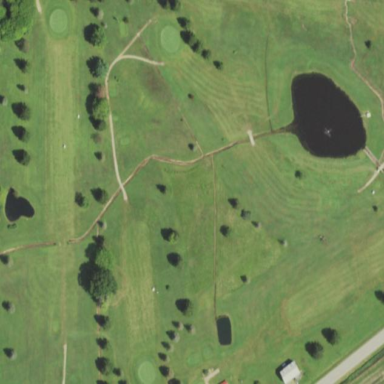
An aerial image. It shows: Golf course.